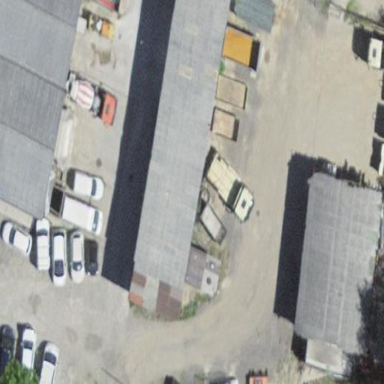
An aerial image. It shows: Industrial building.